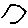
Label: hexagon